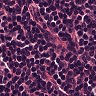
Metastatic tissue present: no